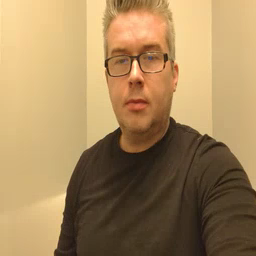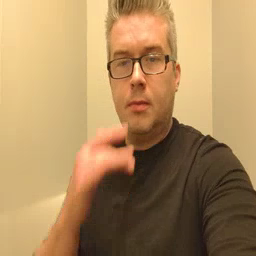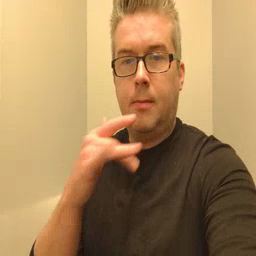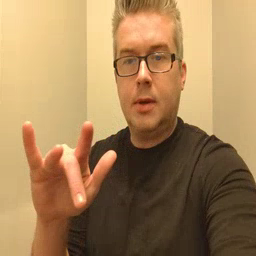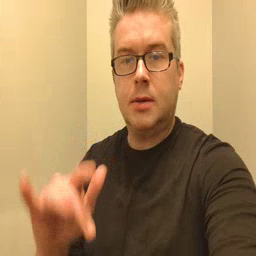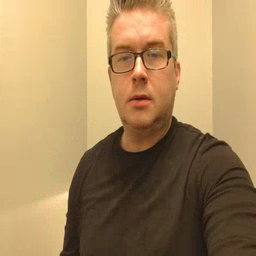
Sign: empty